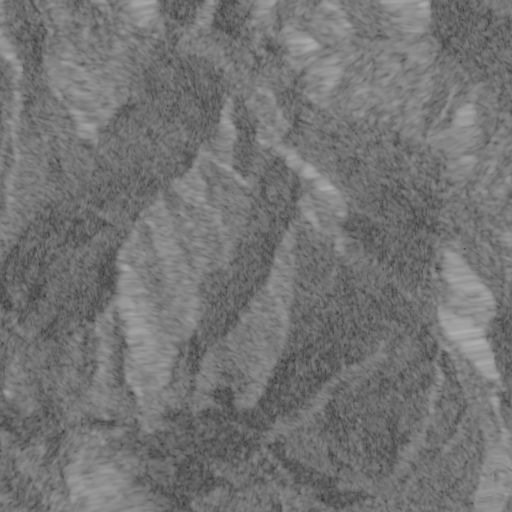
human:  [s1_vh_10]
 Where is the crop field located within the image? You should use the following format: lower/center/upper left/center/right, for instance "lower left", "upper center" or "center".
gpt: The crop field is located in the upper left of the image.
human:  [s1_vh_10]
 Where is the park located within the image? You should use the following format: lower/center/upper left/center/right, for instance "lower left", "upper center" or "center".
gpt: The park is located in the upper left of the image.
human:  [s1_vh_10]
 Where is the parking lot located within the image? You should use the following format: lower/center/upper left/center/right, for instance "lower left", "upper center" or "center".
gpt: The parking lot is located in the upper center of the image.
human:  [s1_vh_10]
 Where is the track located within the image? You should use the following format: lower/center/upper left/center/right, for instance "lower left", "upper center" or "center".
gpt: There is no track in the image.

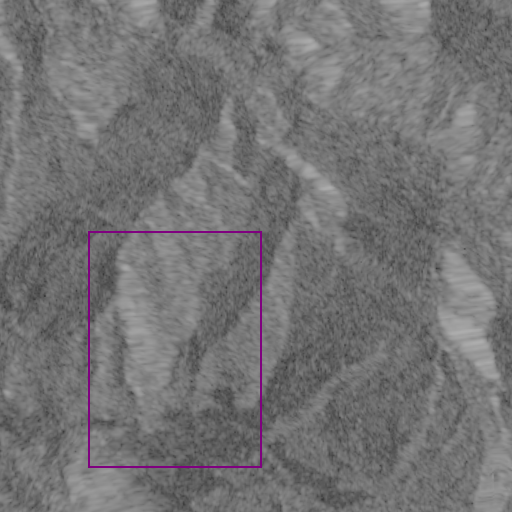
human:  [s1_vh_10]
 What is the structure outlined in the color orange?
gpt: There is no orange outline.
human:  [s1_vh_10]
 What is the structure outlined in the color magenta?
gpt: There is no structure outlined in magenta.